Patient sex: F
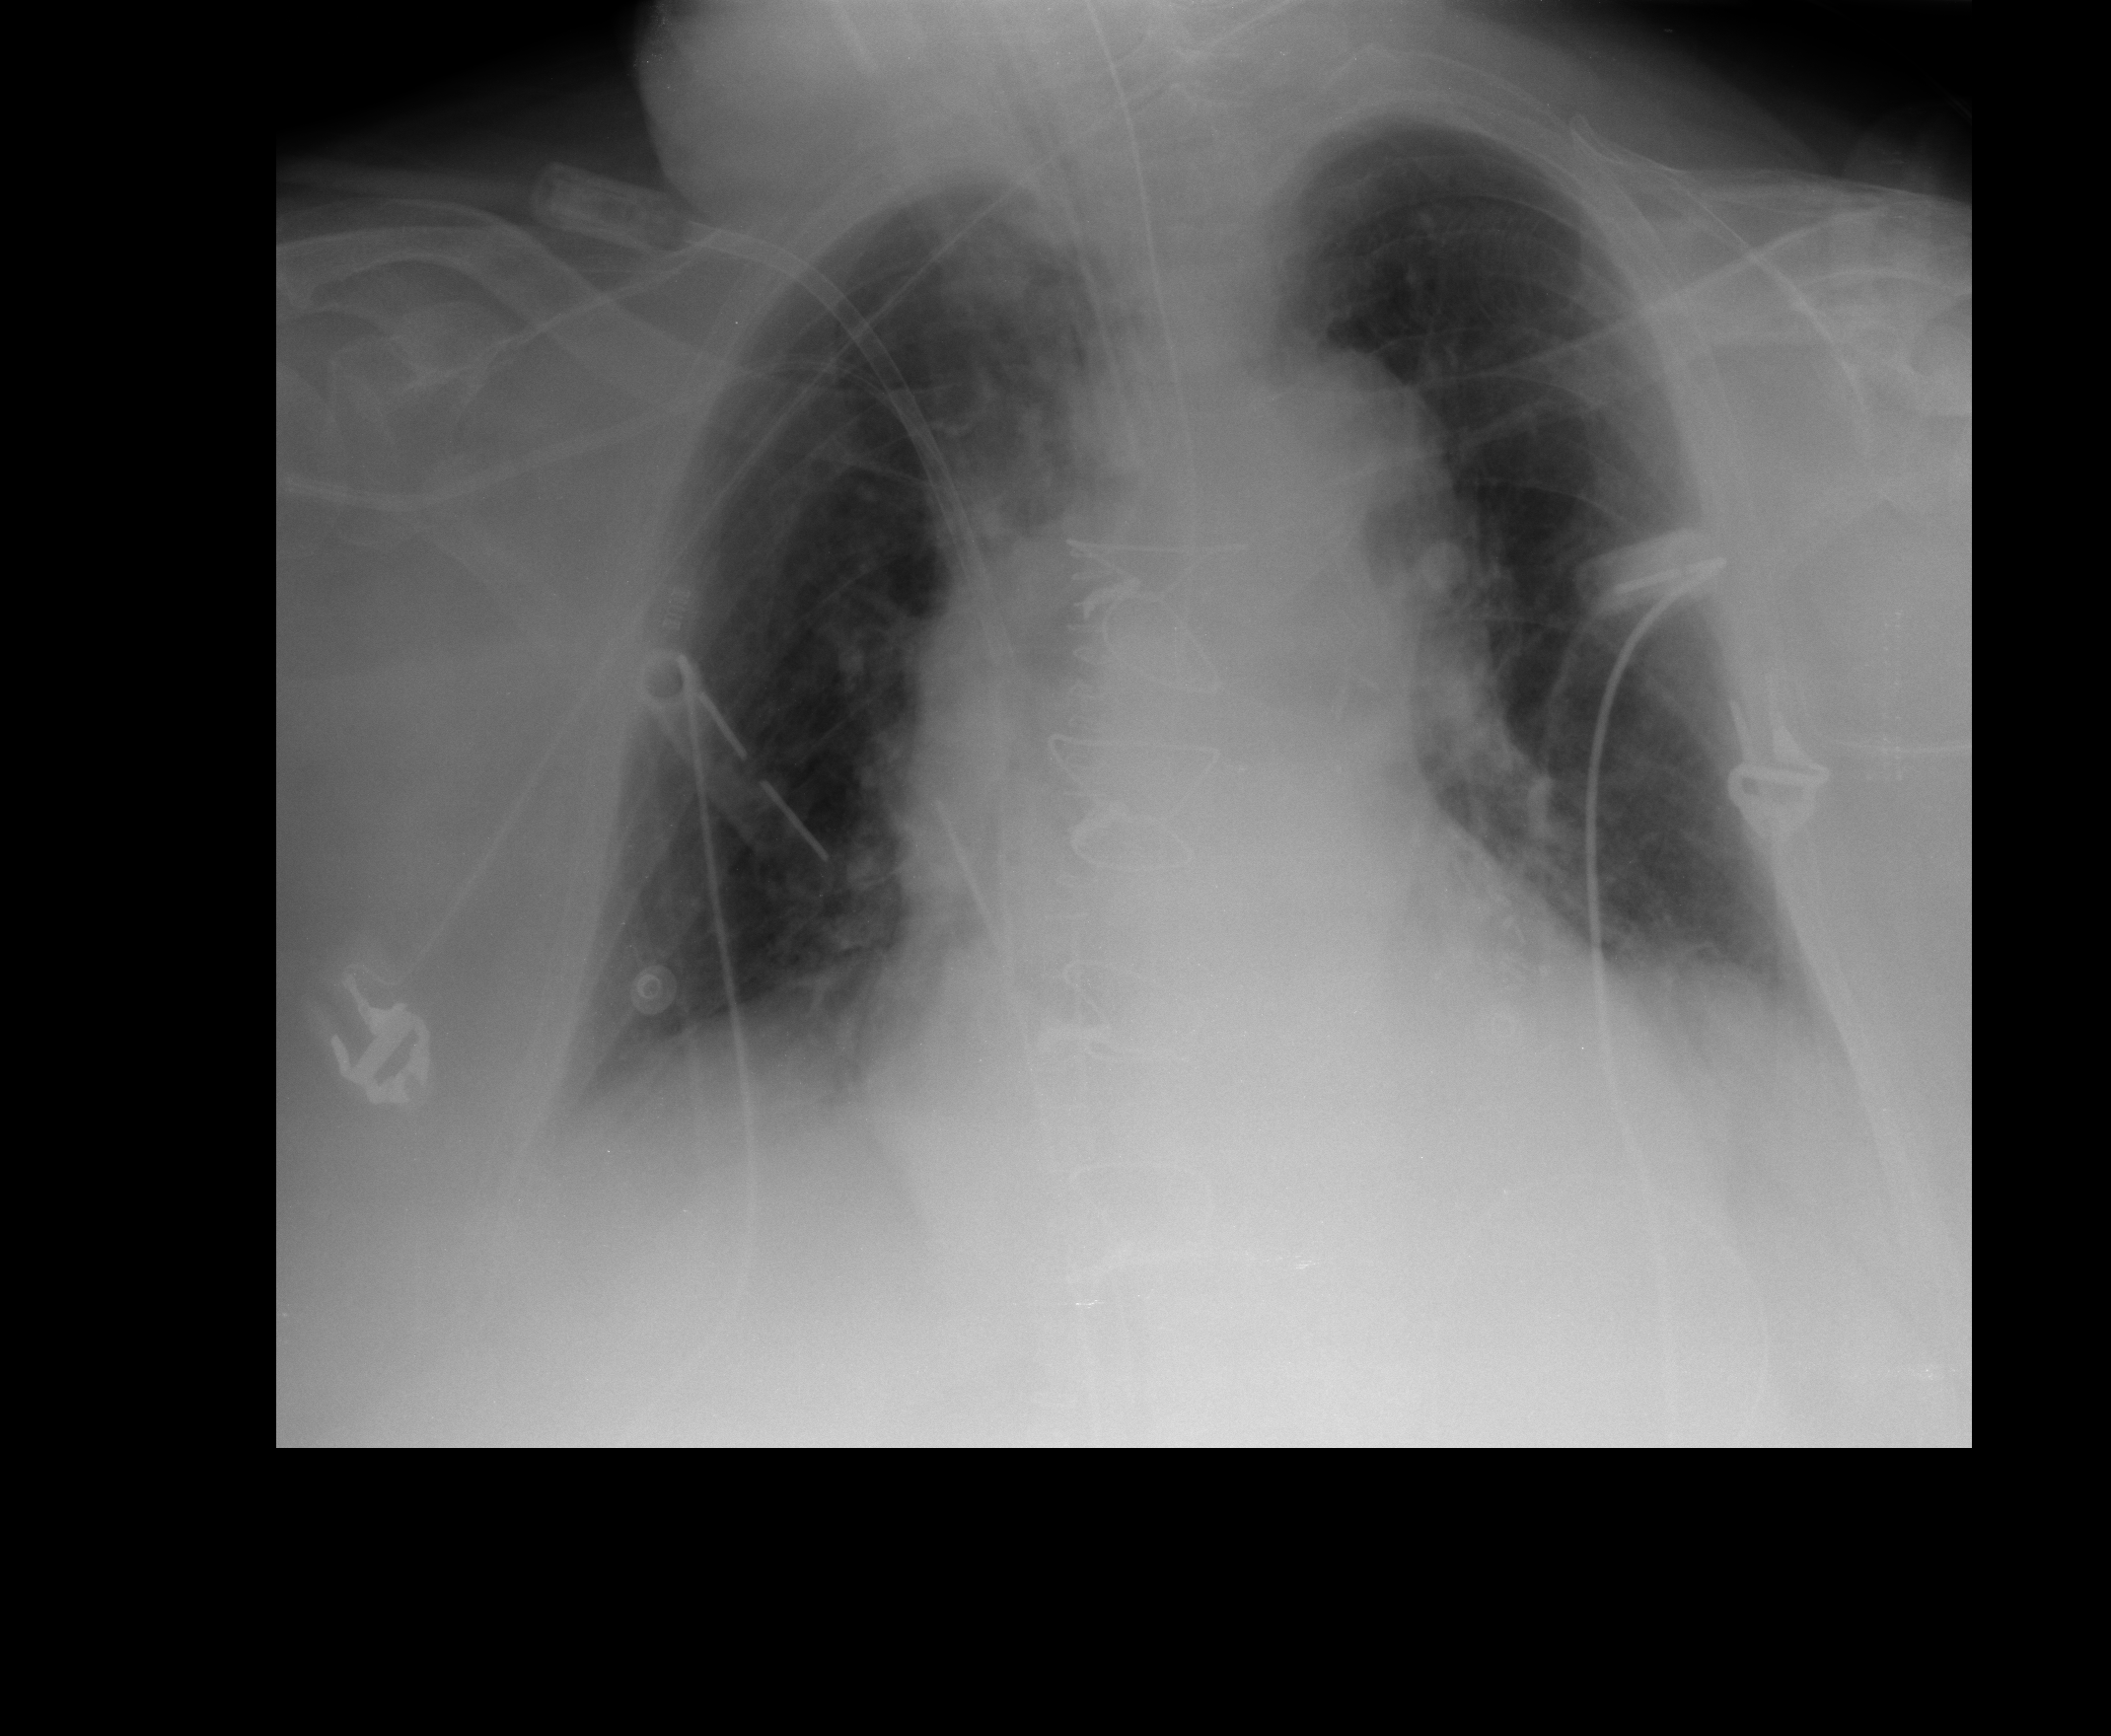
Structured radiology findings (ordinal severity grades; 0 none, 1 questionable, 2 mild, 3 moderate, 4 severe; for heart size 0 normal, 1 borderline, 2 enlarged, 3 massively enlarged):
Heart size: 2
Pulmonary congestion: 1
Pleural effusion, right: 2
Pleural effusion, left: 2
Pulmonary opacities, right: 0
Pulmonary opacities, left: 0
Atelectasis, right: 2
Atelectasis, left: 2